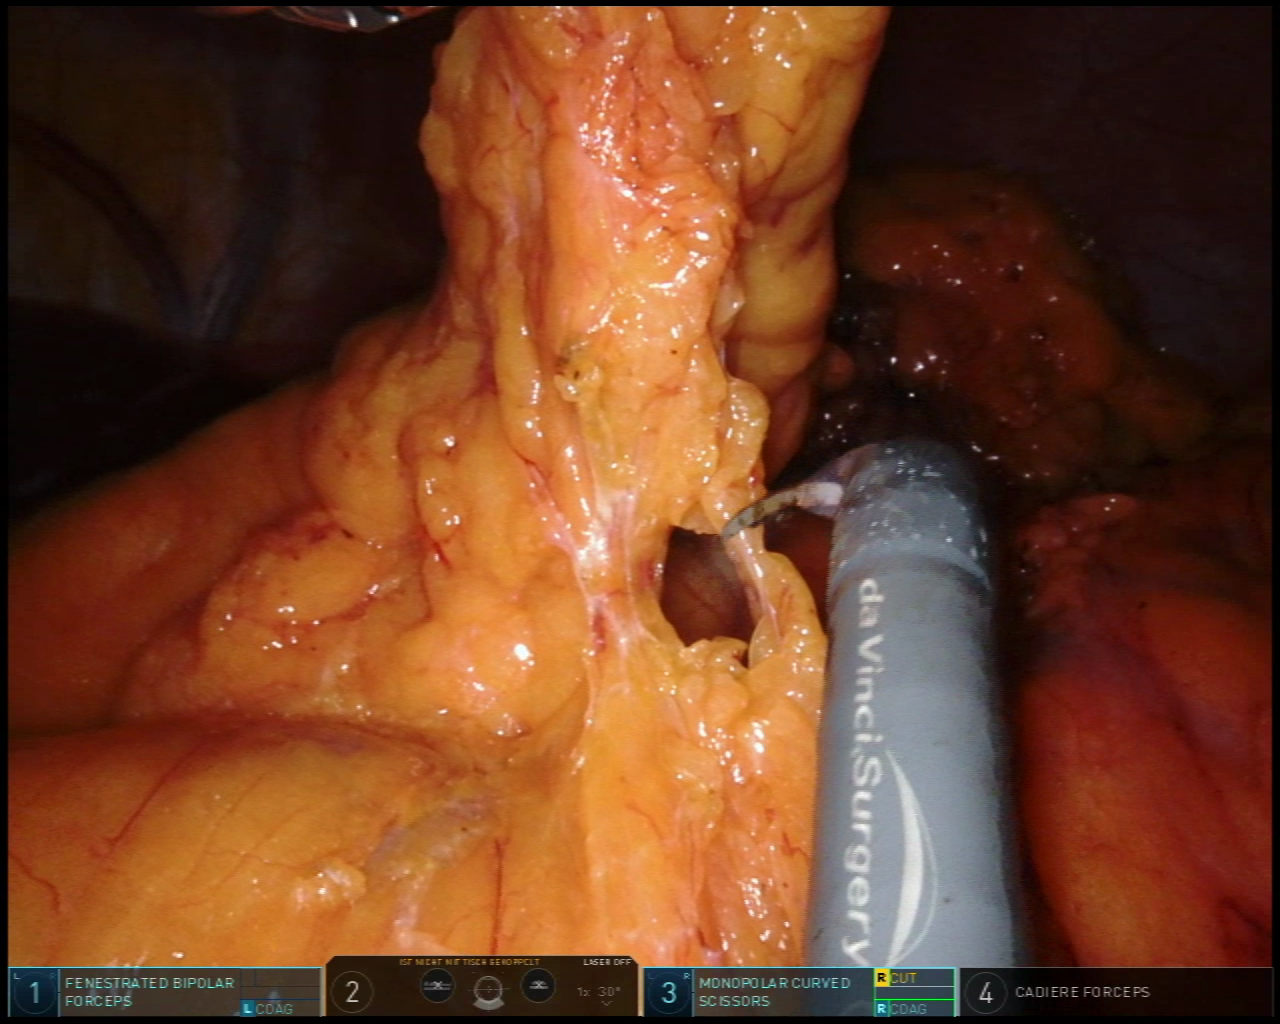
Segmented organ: liver
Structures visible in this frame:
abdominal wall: yes
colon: no
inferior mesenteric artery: no
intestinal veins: no
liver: yes
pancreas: no
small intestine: no
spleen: no
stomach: no
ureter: no
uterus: no
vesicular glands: no